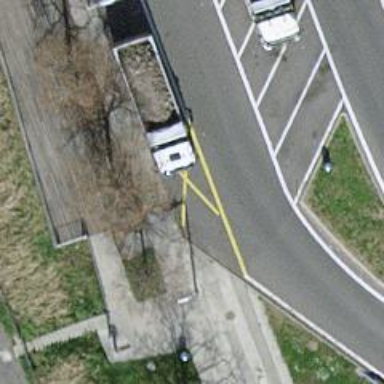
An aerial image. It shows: Concrete steps.